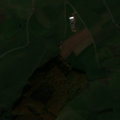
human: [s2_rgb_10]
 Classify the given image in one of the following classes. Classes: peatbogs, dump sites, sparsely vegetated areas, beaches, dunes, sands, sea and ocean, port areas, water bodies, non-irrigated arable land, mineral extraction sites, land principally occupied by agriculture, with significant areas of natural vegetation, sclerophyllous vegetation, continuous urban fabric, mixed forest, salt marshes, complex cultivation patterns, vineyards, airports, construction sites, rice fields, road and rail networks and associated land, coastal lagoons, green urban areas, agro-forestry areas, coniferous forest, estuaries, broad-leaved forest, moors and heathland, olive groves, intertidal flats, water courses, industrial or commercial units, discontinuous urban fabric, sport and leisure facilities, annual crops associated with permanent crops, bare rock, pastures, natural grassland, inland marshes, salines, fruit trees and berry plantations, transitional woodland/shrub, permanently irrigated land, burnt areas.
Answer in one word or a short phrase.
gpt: pastures, complex cultivation patterns, broad-leaved forest